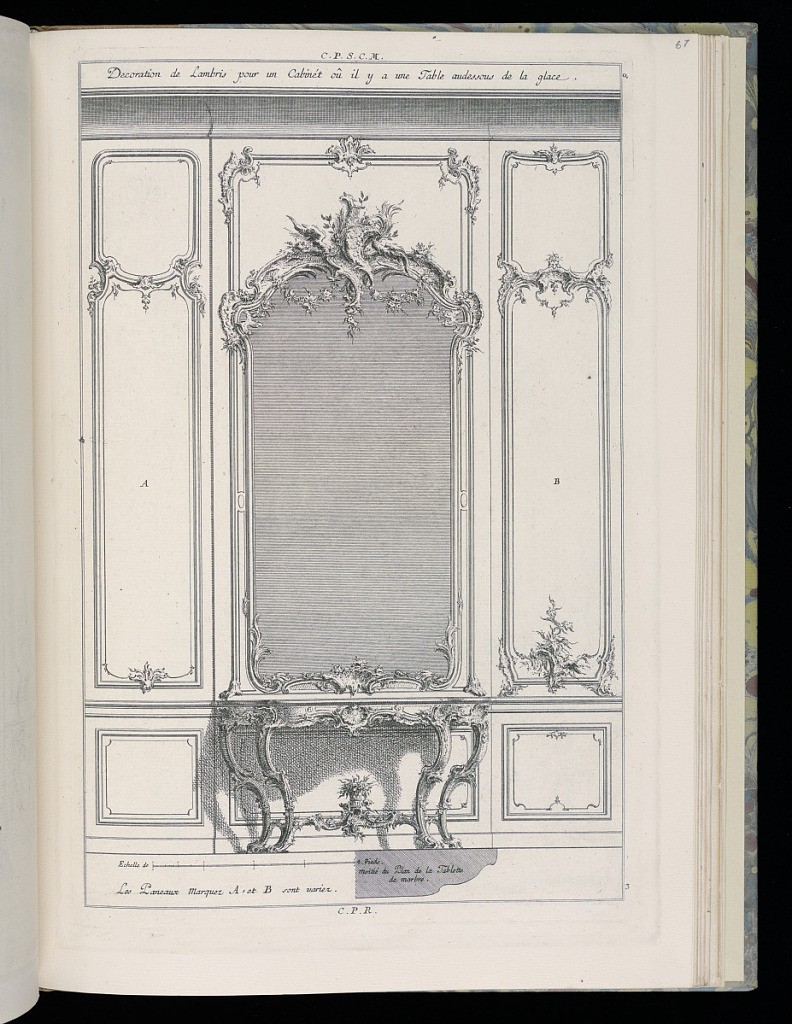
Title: Wall with Mirror and Console Table
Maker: François de Cuvilliés the Elder, Belgian, 1695 - 1768
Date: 18th century
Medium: Engraving on paper
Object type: Bound print
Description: Design for an interior wall. At the center, flanked by two panels in varied decorative schemes, is a large framed mirror topped by ornamental scrollwork and vegetation. Below the mirror, a four-legged console table to be executed in marble; a vase with flowers at its base; the shadow of the table indicated on the wall behind it. Scale at lower left.